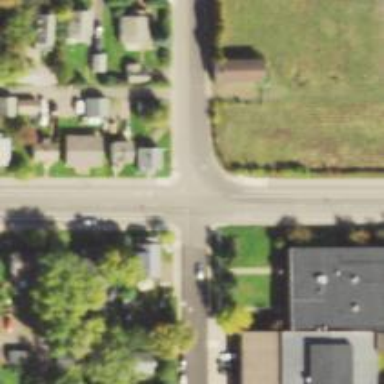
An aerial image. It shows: Residential road.